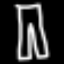
Label: pants